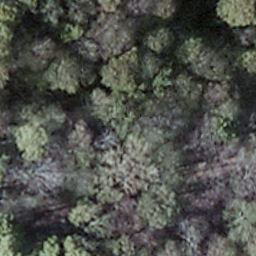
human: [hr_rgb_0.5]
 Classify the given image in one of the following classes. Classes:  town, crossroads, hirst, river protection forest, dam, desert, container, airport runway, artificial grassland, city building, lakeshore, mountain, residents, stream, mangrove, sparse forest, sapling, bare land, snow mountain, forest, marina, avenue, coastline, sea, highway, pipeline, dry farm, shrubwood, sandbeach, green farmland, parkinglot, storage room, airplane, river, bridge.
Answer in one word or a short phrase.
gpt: shrubwood